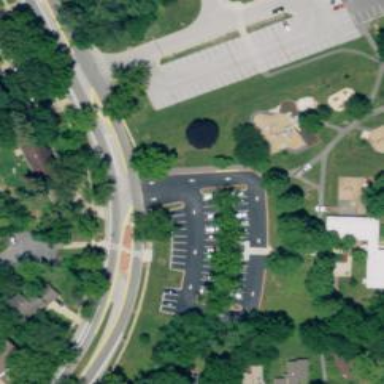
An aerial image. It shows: Unmarked crossing on path.